Field crop: maize
Growth stage: 2
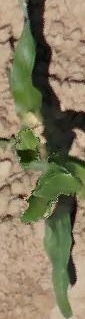
Species: maize